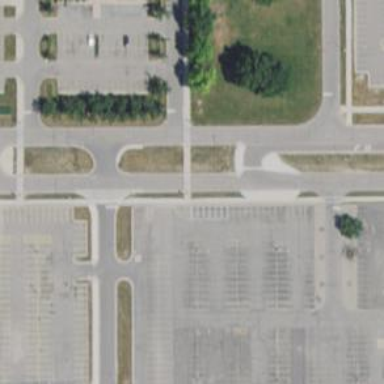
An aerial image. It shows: Unclassified road with separate sidewalk.